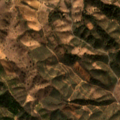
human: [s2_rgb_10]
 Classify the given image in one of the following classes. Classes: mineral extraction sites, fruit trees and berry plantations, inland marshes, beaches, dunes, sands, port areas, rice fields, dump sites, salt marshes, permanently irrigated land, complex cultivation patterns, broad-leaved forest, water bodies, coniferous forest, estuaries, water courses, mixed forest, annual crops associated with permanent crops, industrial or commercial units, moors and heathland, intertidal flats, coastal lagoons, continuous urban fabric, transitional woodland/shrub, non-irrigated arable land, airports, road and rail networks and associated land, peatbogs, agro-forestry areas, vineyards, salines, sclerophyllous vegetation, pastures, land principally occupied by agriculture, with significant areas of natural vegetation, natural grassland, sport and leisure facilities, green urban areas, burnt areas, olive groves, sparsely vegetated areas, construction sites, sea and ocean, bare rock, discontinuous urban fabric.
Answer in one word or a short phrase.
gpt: non-irrigated arable land, agro-forestry areas, sclerophyllous vegetation, transitional woodland/shrub